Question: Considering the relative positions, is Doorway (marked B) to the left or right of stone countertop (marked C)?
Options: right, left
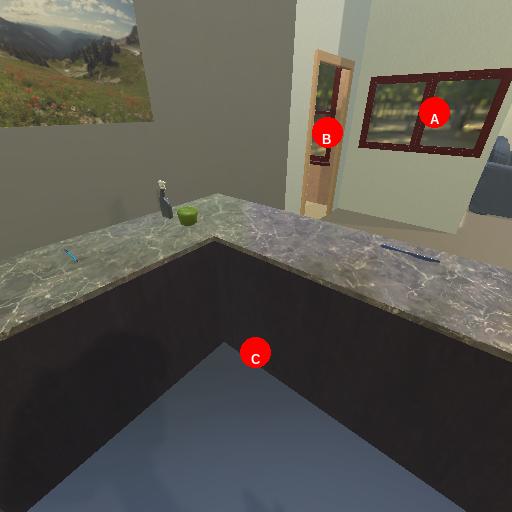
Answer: right